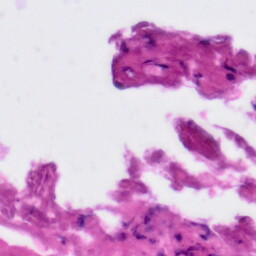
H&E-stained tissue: Tonsil